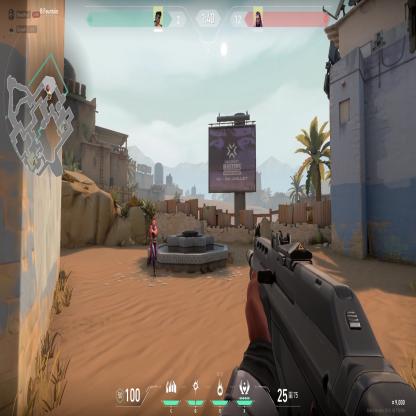
Label: enemy